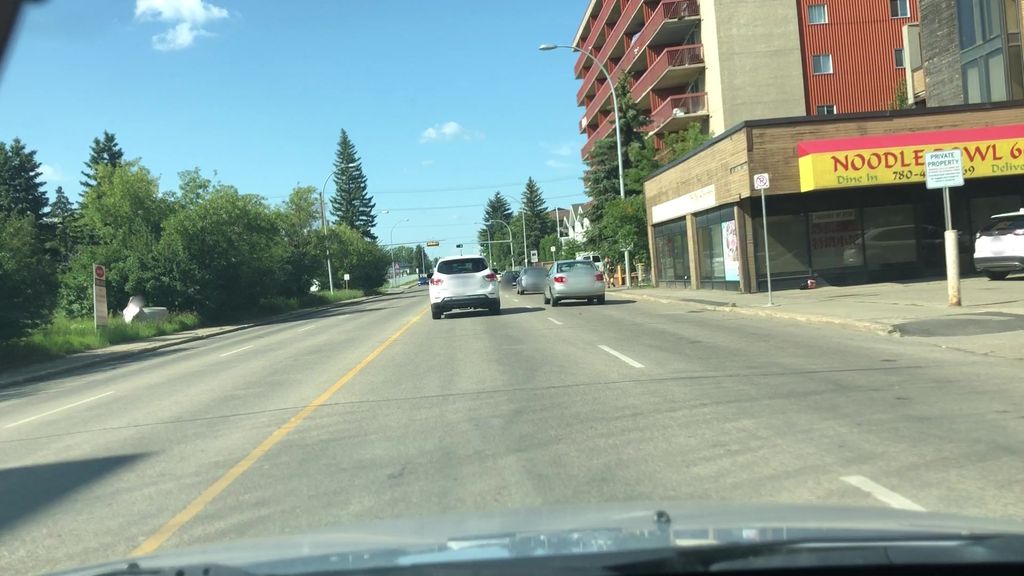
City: edmonton